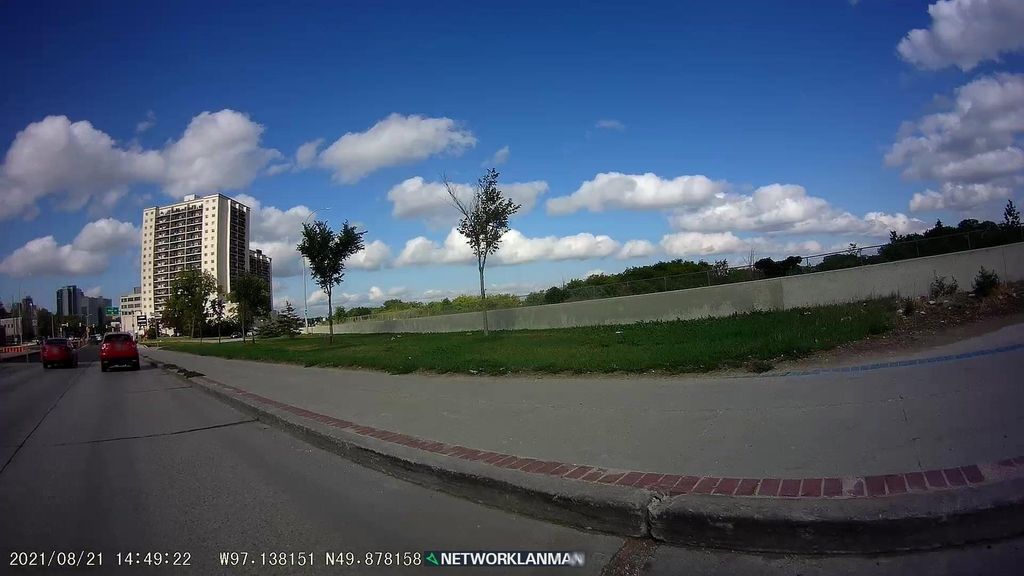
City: winnipeg